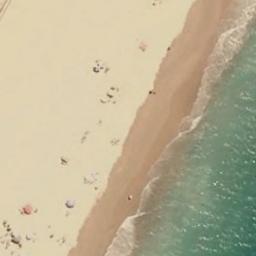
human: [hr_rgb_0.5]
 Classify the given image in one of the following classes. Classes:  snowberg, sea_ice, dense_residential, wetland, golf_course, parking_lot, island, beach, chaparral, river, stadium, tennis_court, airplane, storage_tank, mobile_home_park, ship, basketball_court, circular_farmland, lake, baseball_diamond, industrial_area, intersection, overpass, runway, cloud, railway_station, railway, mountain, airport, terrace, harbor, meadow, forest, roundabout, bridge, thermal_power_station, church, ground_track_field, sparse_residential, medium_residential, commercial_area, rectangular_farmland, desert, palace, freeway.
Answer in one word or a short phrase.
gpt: beach